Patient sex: F
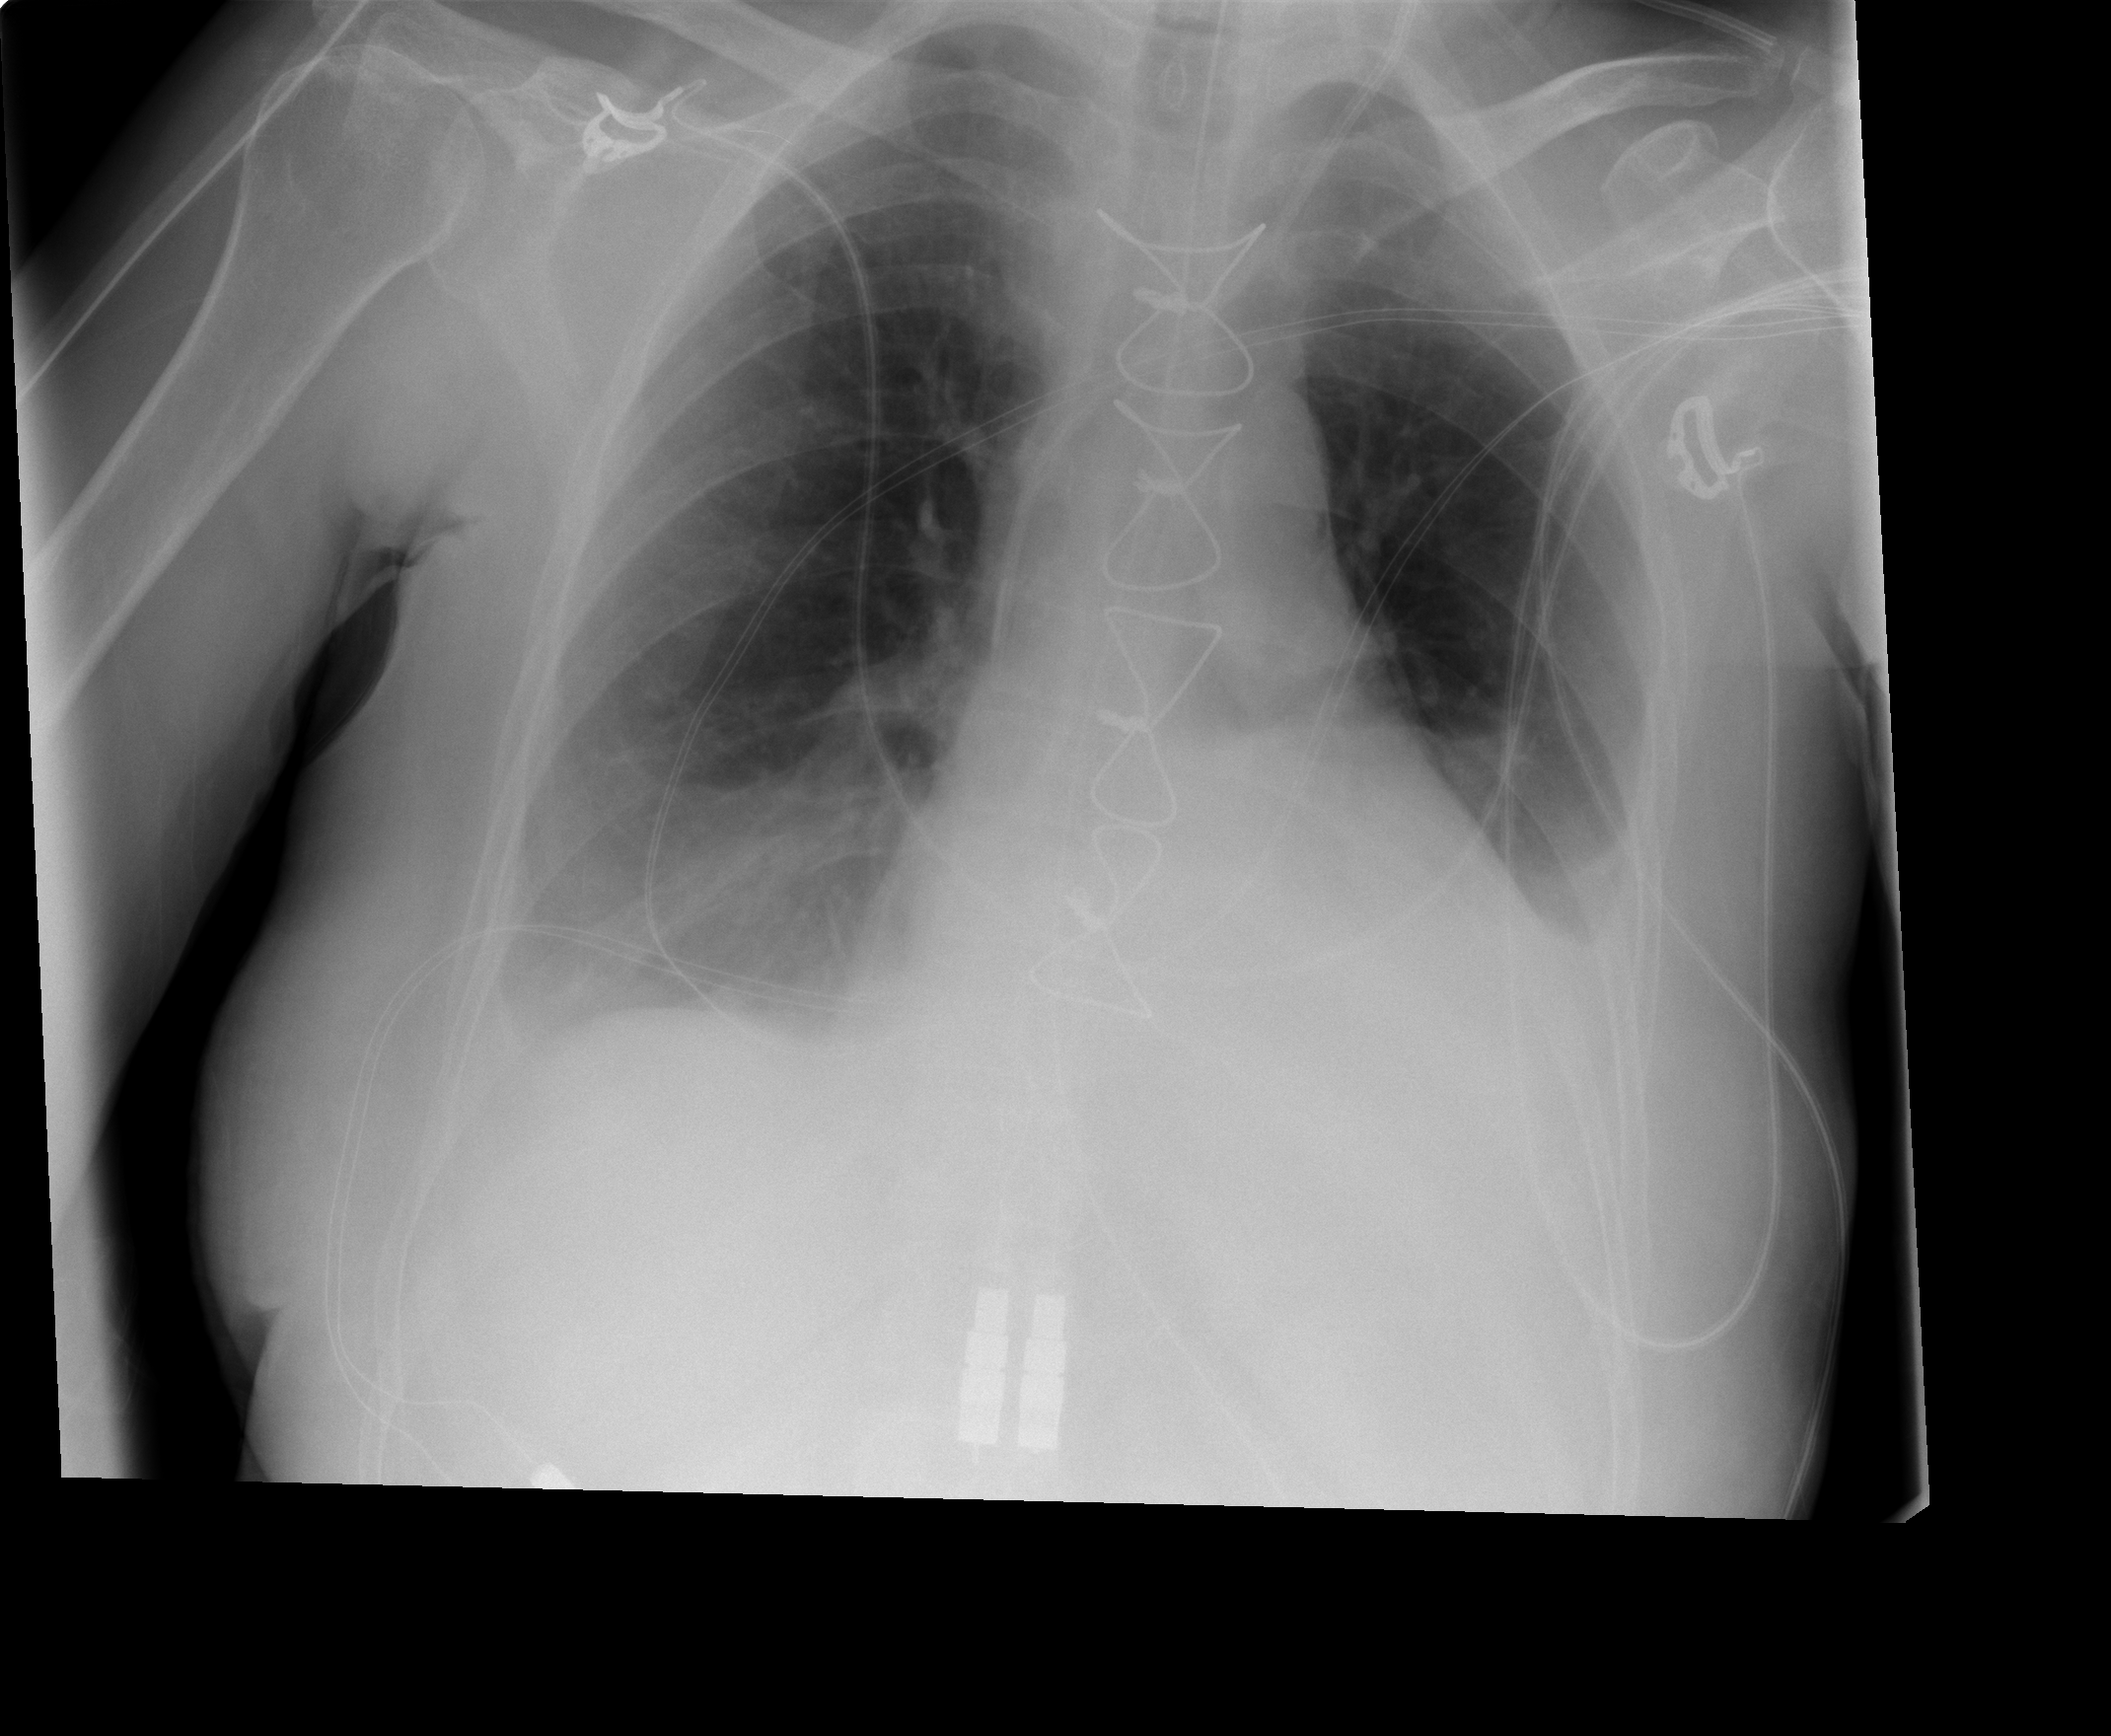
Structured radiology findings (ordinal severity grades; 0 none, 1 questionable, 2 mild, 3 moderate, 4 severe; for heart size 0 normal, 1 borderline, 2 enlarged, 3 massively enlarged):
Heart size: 2
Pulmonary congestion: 0
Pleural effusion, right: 2
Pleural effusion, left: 3
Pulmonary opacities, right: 0
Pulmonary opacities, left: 0
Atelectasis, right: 2
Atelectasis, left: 2